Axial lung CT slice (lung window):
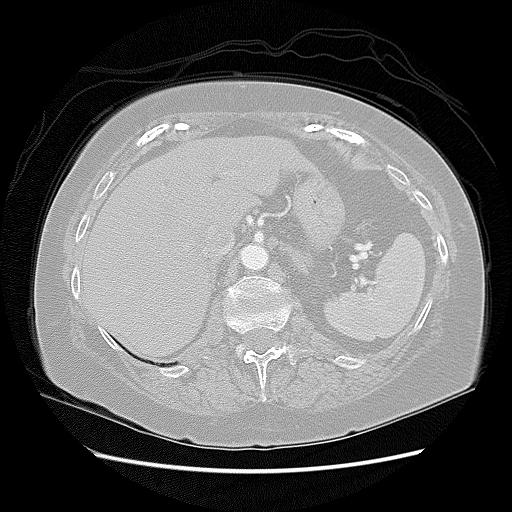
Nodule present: no